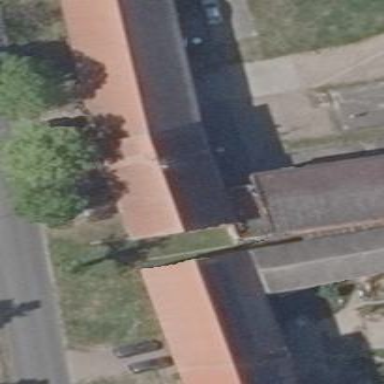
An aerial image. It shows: Gabled building with the roof oriented along its structure.